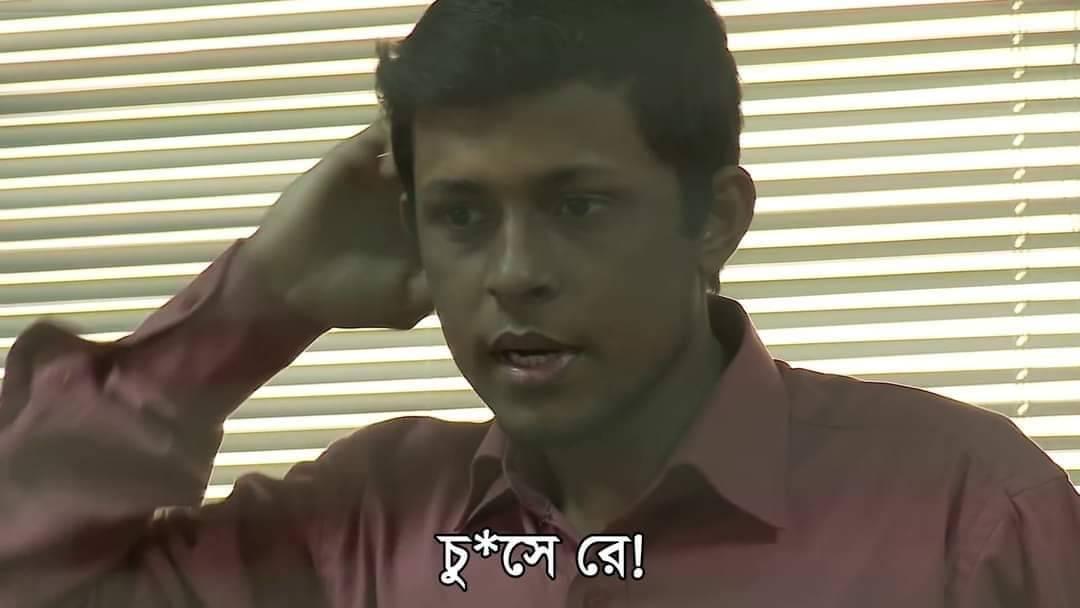
Caption:  চু*সে রে !
Label: non-hate